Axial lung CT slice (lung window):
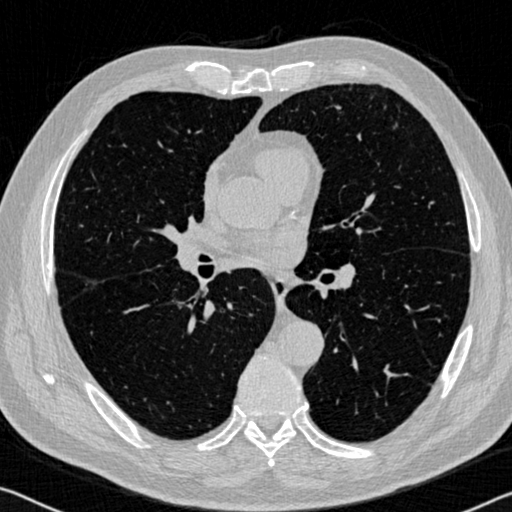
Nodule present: no